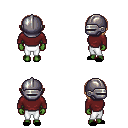
a pixel art fantasy rpg character, female body template, orc, green skin, maroon long-sleeve shirt, white pants, light blonde pageboy hairstyle, metal helm, black slippers, four views (front, back, left, right), 2x2 character sprite sheet, small pixel art, hard edges, no anti-aliasing